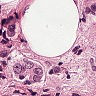
Metastatic tissue present: yes